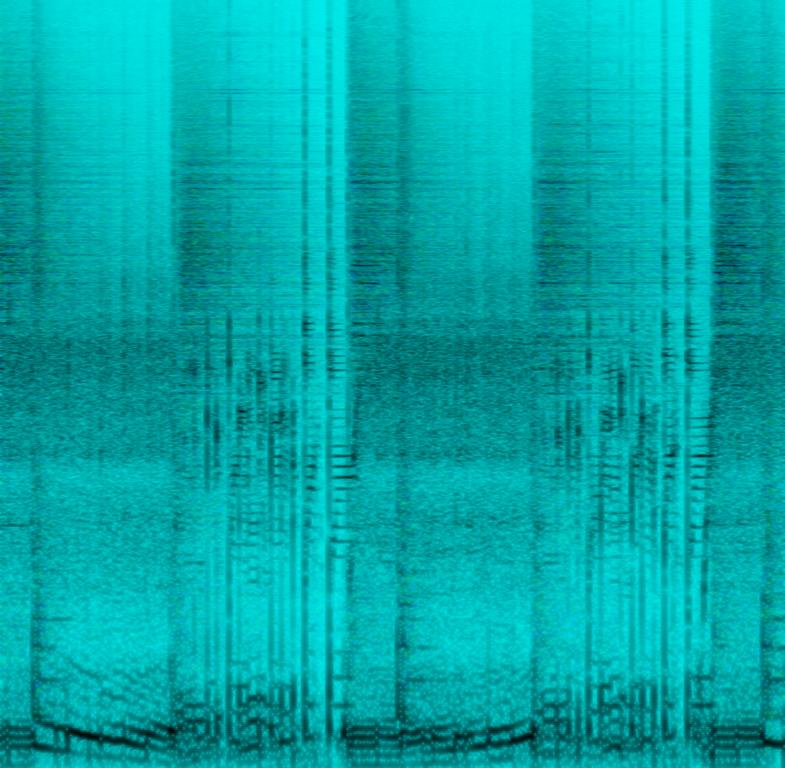
The song is an instrumental. The tempo is medium with a bass guitar using innovative improvisation skills along with a drum track with heavy cymbal crashes. The song is energetic and passionate.